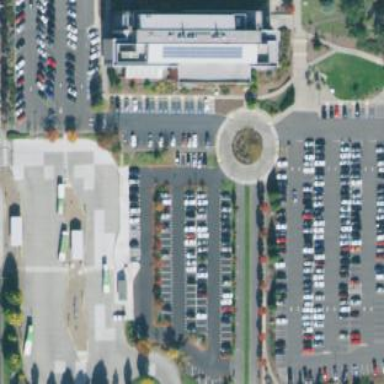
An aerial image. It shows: Parking area with asphalt surface. This is surface parking with park-and-ride facility.